Question: i am designing for the button using the icon samples, and wish that when icon is not pressed, it is black, and become white when it is pressed. Coding as follows:
## in layout xml:
'''
<Button
android:layout_height="wrap_content"
android:layout_width="fill_parent"
android:layout_weight="1"
android:background="@drawable/icon_new_btn"
android:scaleType="fitXY"
android:id="@+id/newBtn" />
'''
## in icon_new_btn.xml:
'''
<?xml version="1.0" encoding="utf-8"?>
<selector xmlns:android="http://schemas.android.com/apk/res/android">
<item android:state_pressed="true" >
<shape xmlns:android="http://schemas.android.com/apk/res/android">
<solid android:drawableTop="@drawable/icon_new_white"
android:background="@android:color/transparent"/>>
</shape>
</item>
<item>
<shape xmlns:android="http://schemas.android.com/apk/res/android">
<solid android:drawableTop="@drawable/icon_new"
android:background="@android:color/transparent"/>
</shape>
</item>
</selector>
'''
## Question1 (seem to be solved using the below modification):
The whole button becomes invisible on the screen (it can still be pressed at that screen location!). How could I modify the above coding for meeting the purposes defined? Thanks!!
## Modification but new Question (Question2):
The following modified layout and selector seem to be solving the above Question 1. Yet the resolution become much poorer and icon distorted and looks bigger. See the below screenshot for the first and second icon using the below modified codes (icon 3 to 6 are simply using 'android:drawableTop="@drawable/icon_save"' without any pressing effect and showing higher resolution):

## modified layout
'''
<Button
android:layout_height="wrap_content"
android:layout_width="fill_parent"
android:layout_weight="1"
android:background="@drawable/icon_new_btn"
android:scaleType="fitXY"
android:id="@+id/newBtn" />
'''
## modified selector:
'''
<?xml version="1.0" encoding="utf-8"?>
<selector xmlns:android="http://schemas.android.com/apk/res/android">
<item android:drawable="@drawable/icon_new_white"
android:state_pressed="true" />
<item android:drawable="@drawable/icon_new" />
</selector>
'''
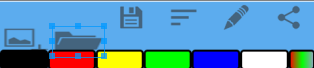
Answer: The reason your graphic is being distored is because it being set as the background. To resolve this, you can instead use an 'ImageButton':
'''
<ImageButton
android:layout_height="wrap_content"
android:layout_width="fill_parent"
android:layout_weight="1"
android:src="@drawable/icon_new_btn"
android:background="@null"
android:id="@+id/newBtn" />
'''
Also, you had specified 'android:scaleType="fitXY"'. You might instead want 'android:scaleType="centerInside"'.